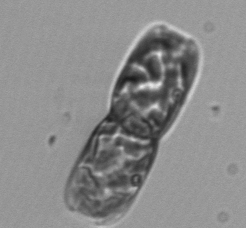
Label: pennate_morphotype1